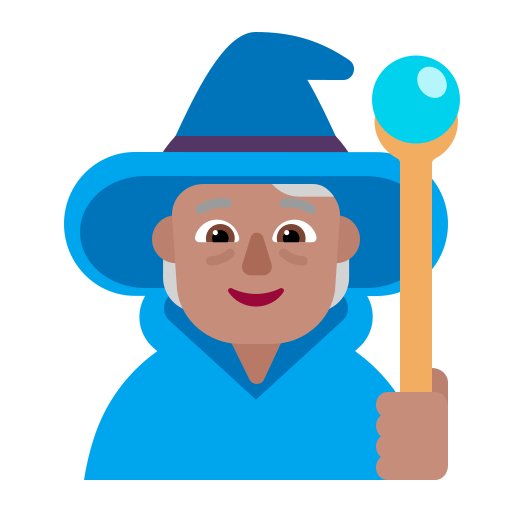
person mage flat